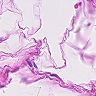
Metastatic tissue present: no